Field crop: maize
Growth stage: 2
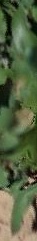
Species: maize